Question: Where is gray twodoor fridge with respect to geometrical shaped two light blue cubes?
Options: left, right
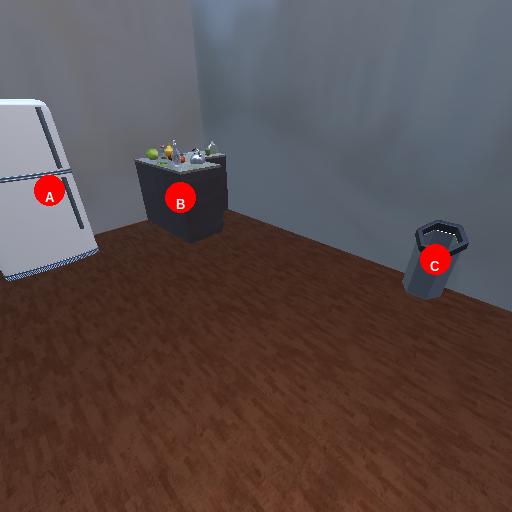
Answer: left